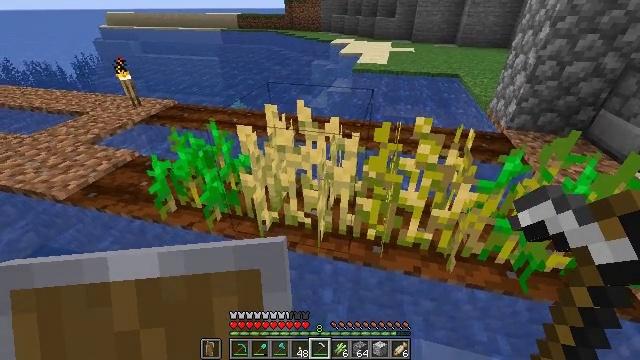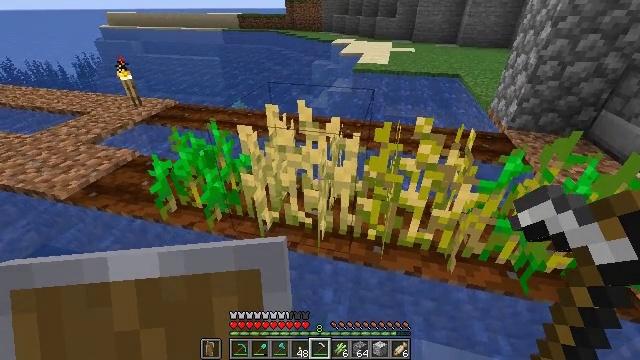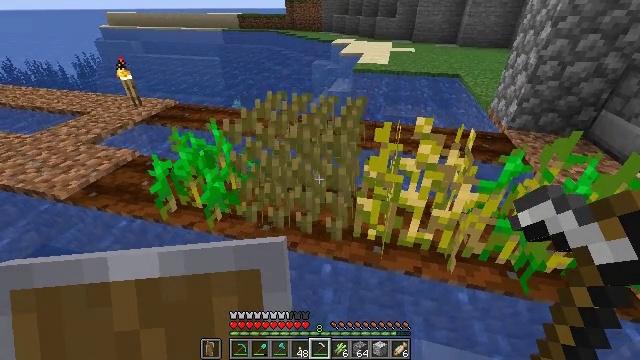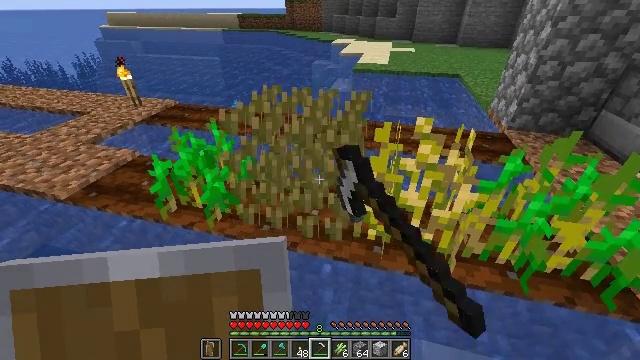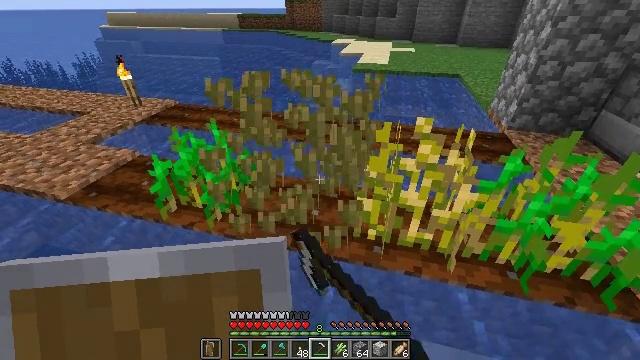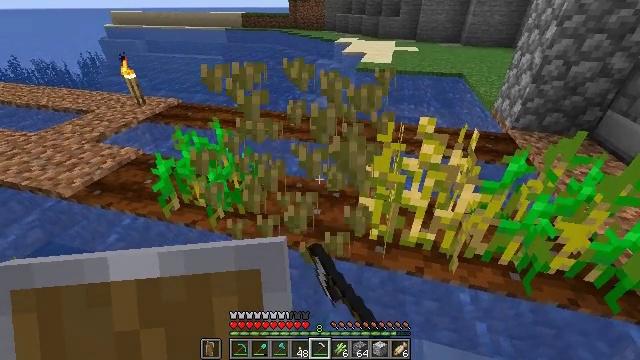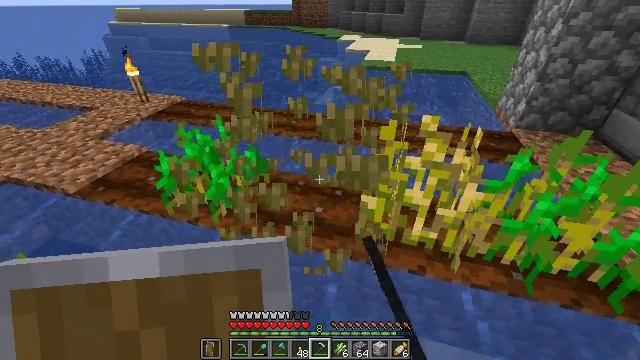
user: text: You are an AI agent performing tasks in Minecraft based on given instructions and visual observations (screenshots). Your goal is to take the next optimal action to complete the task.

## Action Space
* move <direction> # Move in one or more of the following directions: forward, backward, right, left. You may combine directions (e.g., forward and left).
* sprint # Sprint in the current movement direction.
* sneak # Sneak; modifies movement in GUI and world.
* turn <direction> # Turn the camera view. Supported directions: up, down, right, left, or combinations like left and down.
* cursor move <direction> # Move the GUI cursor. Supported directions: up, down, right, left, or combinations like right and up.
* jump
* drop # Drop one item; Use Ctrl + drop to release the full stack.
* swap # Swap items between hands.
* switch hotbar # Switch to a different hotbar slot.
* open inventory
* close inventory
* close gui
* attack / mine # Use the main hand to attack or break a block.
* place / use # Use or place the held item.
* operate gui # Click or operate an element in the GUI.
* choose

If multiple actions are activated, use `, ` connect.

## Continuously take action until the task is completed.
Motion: motion action
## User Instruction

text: Gather wheat by left-clicking on it.
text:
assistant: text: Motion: no_op
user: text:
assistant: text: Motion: attack / mine
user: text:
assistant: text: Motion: attack / mine
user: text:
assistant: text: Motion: no_op
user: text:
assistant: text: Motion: no_op
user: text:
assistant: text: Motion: no_op
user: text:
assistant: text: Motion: no_op